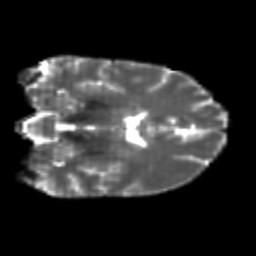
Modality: T2w
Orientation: coronal
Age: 23
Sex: female
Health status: healthy
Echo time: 0.074 s